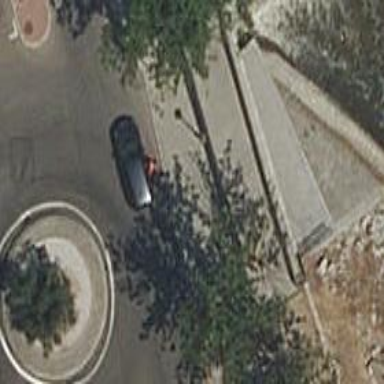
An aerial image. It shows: Roundabout on residential road with asphalt surface.